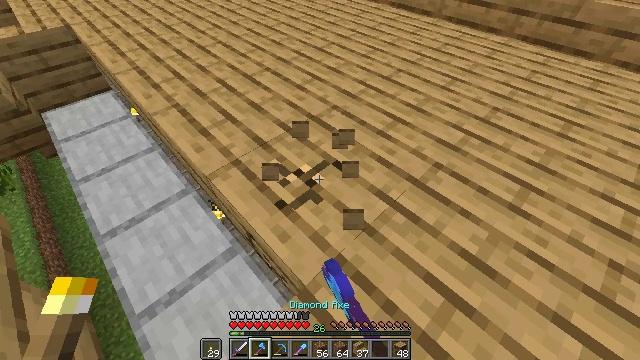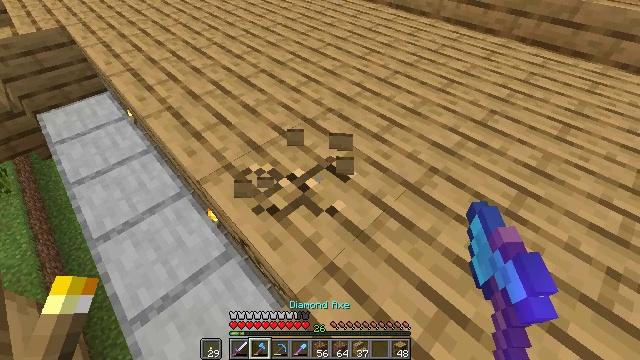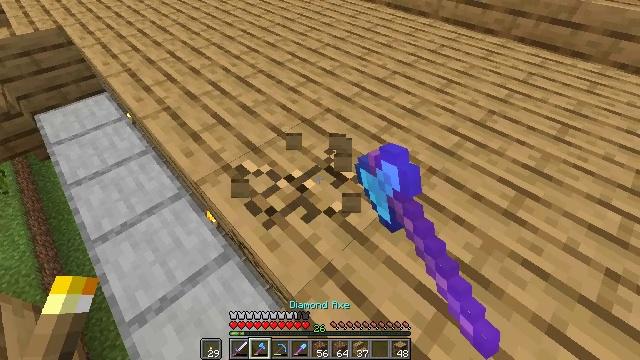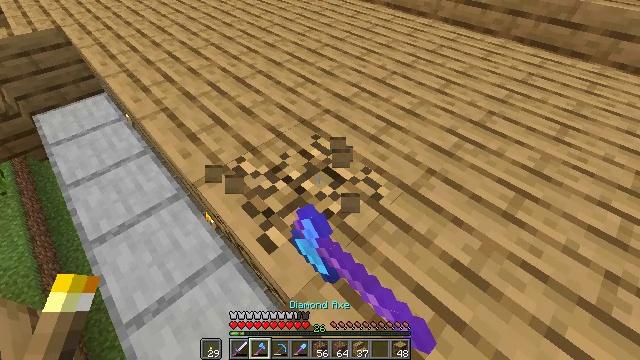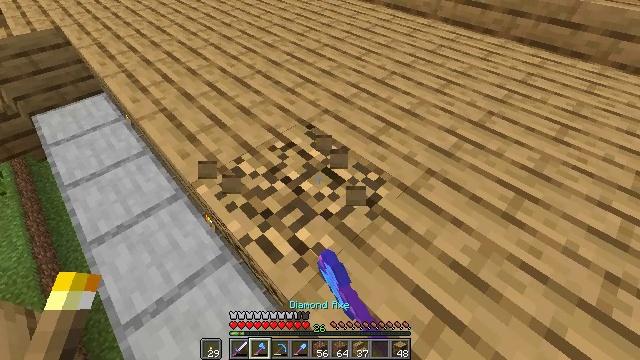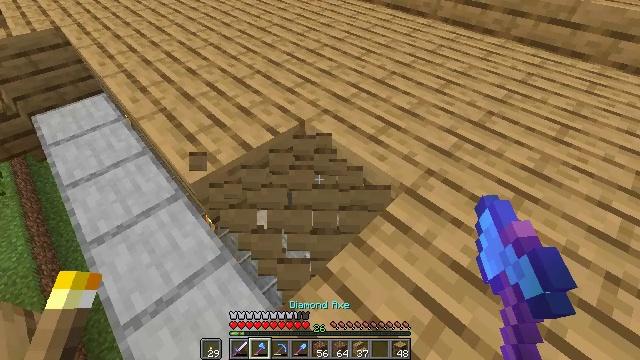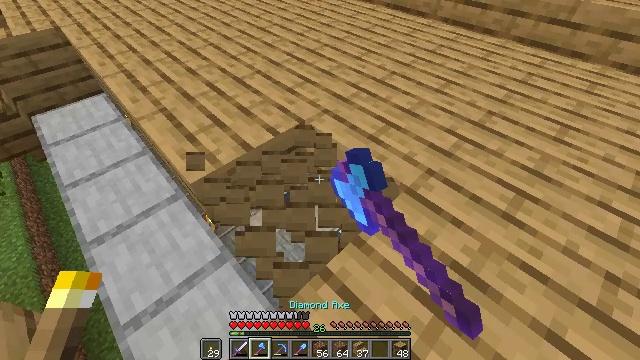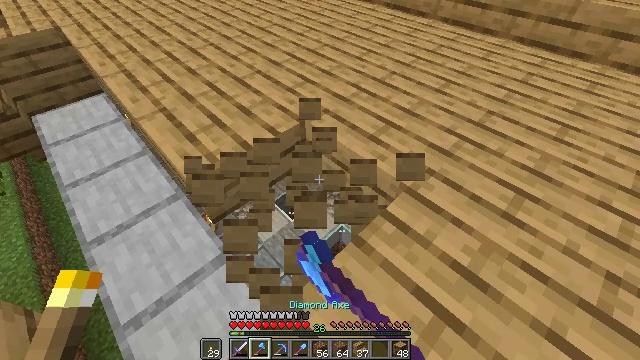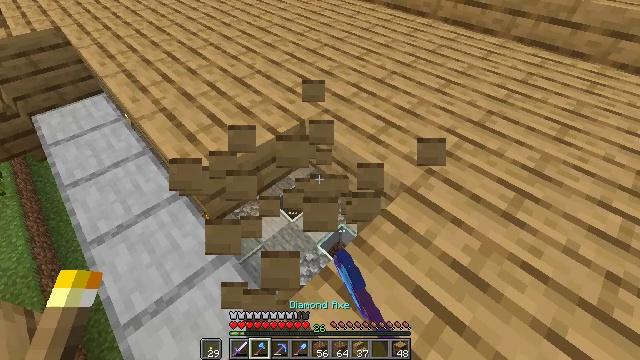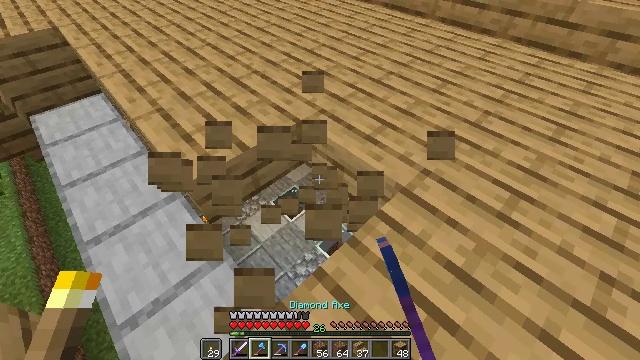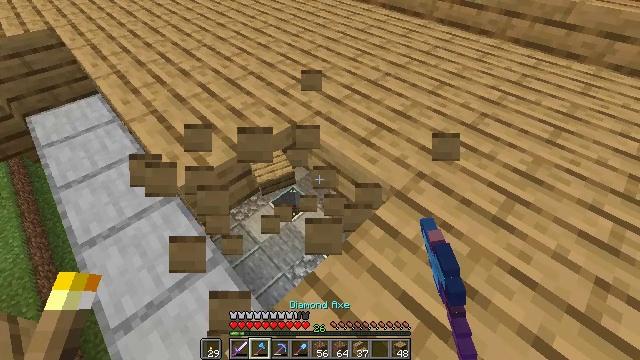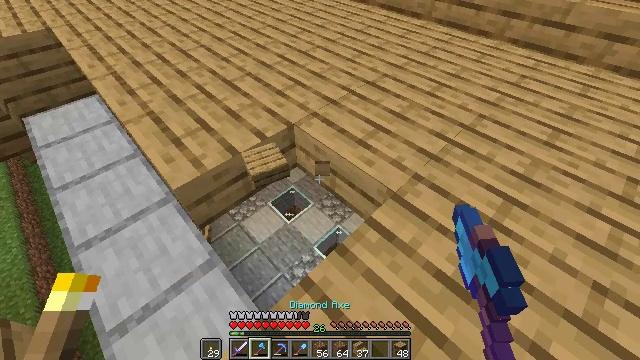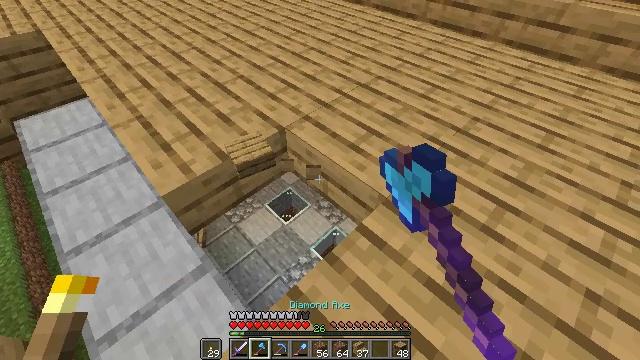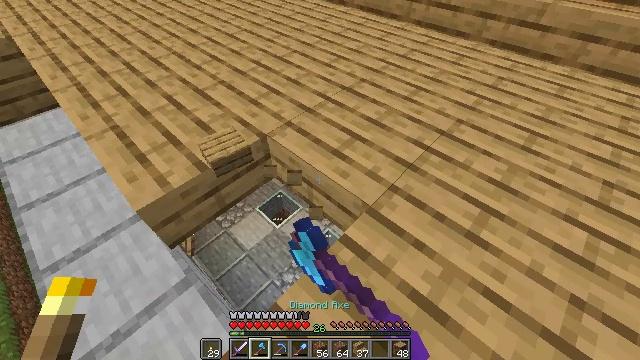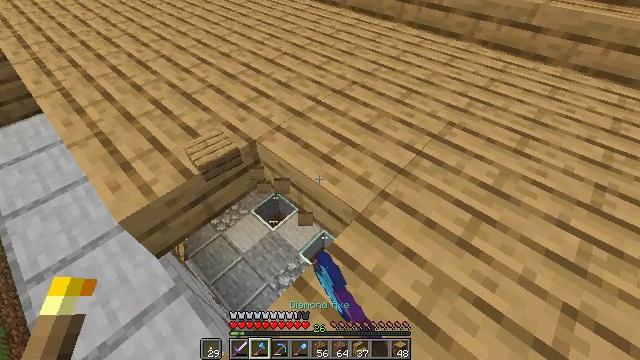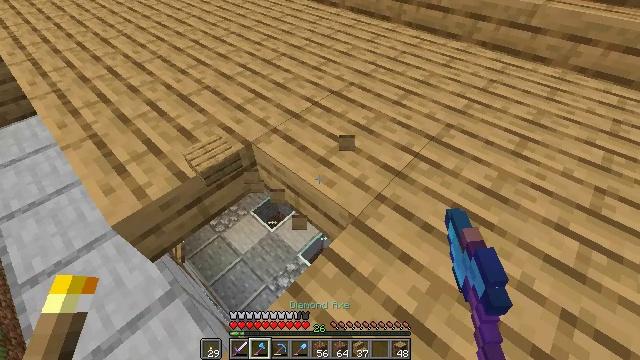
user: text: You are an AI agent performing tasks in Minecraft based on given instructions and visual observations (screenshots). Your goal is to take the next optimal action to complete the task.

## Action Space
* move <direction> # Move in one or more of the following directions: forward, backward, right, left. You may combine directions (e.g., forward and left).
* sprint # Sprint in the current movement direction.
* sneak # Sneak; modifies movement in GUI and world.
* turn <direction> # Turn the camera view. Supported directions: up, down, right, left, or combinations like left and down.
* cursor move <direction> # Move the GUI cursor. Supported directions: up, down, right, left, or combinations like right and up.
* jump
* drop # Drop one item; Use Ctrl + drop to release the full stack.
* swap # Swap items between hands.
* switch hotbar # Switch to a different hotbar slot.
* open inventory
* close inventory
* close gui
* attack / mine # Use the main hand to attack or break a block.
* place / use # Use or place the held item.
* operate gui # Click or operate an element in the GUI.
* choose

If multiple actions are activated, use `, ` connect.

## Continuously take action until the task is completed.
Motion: motion action
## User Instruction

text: Dig up the oak slab used in construction.
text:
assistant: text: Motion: sneak, attack / mine
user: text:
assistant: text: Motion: sneak, attack / mine
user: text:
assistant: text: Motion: sneak, attack / mine
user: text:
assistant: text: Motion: sneak, attack / mine
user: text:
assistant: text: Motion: sneak, attack / mine
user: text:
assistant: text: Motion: sneak, attack / mine
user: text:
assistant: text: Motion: sneak, attack / mine
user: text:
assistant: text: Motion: sneak, attack / mine
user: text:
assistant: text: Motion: move right, sneak, attack / mine
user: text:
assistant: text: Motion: move forward and move right, sneak, attack / mine
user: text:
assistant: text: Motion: move forward and move right, sneak, attack / mine
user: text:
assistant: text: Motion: move forward and move right, sneak, attack / mine
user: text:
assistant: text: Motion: move forward and move right, sneak, turn right, attack / mine
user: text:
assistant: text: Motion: sneak, attack / mine
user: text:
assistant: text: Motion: sneak, attack / mine
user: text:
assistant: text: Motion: sneak, attack / mine
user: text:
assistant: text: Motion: sneak, attack / mine
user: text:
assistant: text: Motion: sneak, attack / mine
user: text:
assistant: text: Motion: sneak, attack / mine
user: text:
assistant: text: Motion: sneak, attack / mine
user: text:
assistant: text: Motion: sneak, attack / mine
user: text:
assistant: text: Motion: sneak, attack / mine
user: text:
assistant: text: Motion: move forward and move right, sneak, attack / mine
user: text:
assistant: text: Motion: move forward and move right, sneak, attack / mine
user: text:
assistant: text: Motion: move forward and move right, sneak, attack / mine
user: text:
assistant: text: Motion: move forward and move right, sneak, attack / mine
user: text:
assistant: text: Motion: move forward and move right, sneak, attack / mine
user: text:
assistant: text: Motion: move forward and move right, sneak, turn right and up, attack / mine
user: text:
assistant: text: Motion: move forward, sneak, attack / mine
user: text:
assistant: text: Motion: sneak, attack / mine